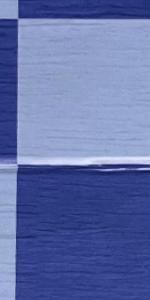
Label: Empty